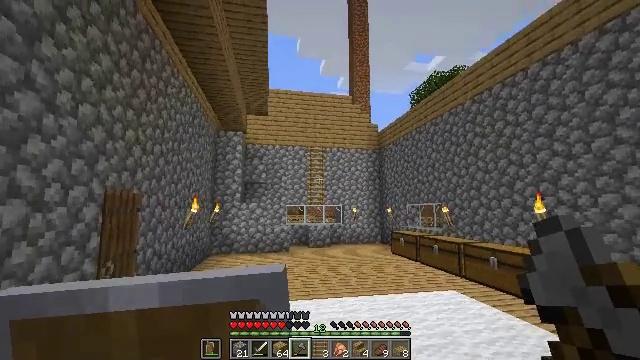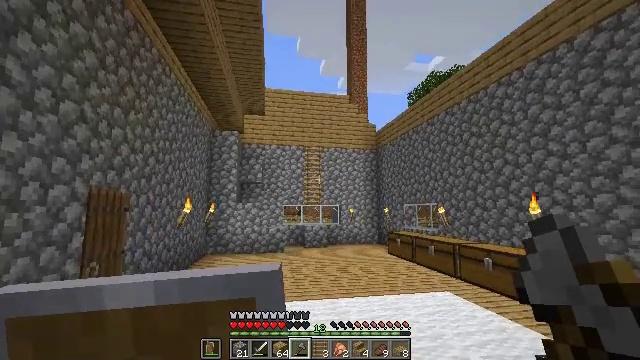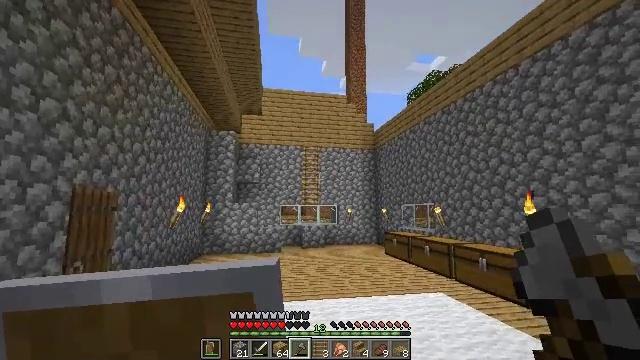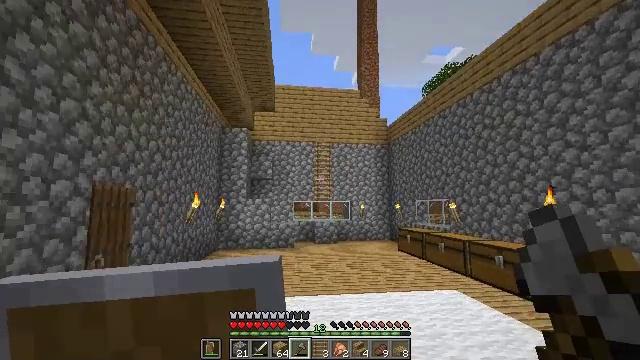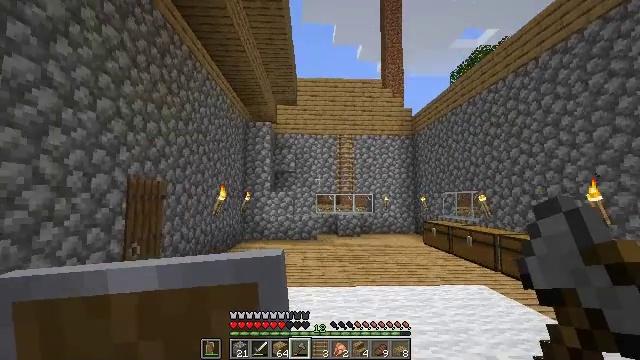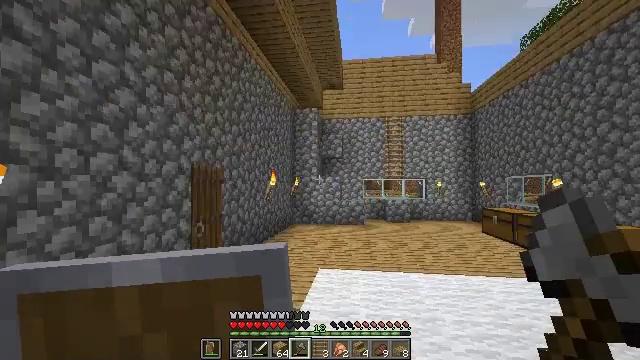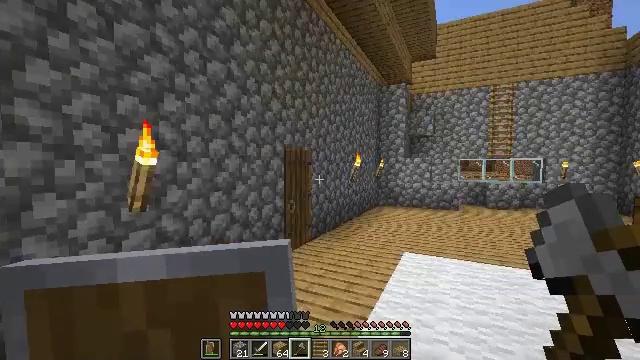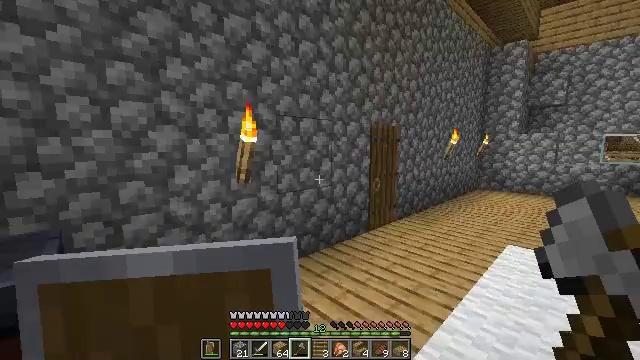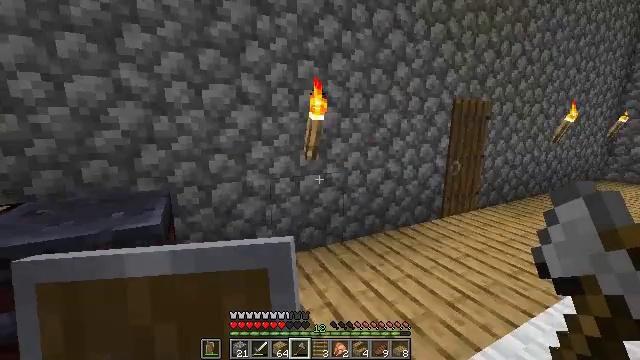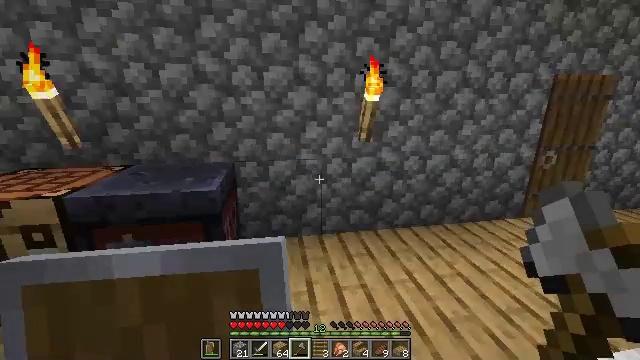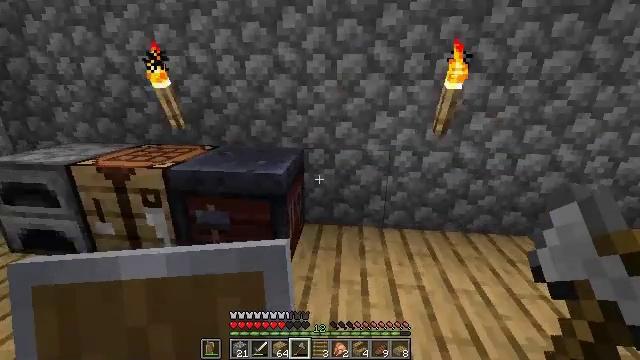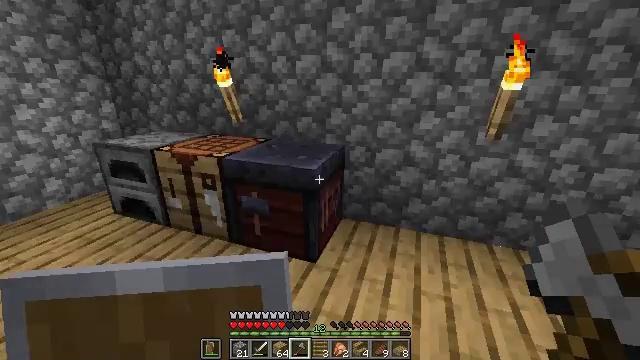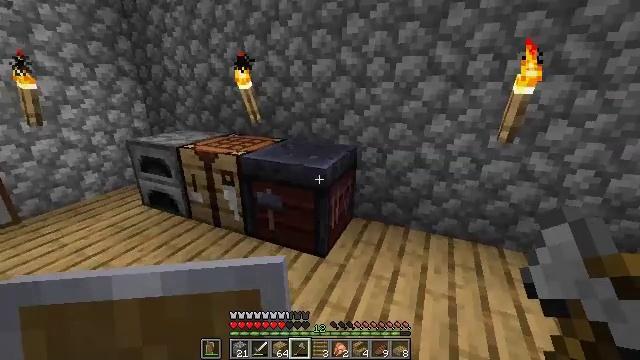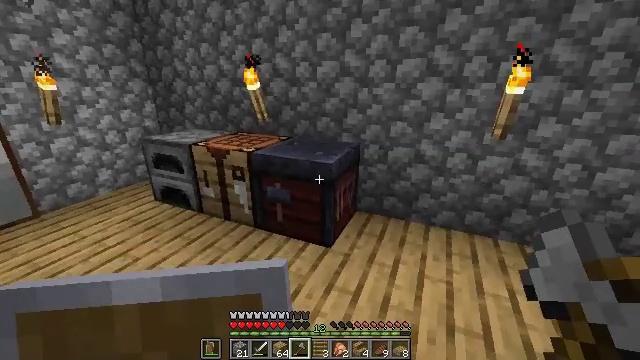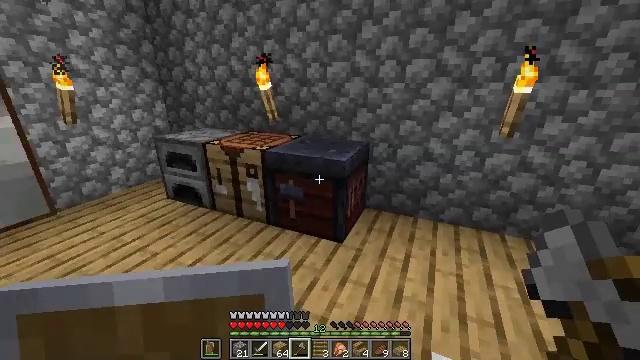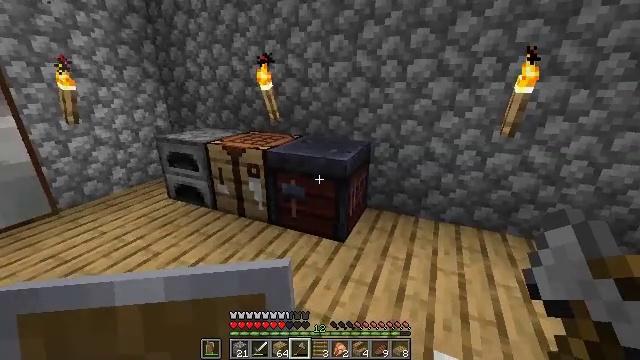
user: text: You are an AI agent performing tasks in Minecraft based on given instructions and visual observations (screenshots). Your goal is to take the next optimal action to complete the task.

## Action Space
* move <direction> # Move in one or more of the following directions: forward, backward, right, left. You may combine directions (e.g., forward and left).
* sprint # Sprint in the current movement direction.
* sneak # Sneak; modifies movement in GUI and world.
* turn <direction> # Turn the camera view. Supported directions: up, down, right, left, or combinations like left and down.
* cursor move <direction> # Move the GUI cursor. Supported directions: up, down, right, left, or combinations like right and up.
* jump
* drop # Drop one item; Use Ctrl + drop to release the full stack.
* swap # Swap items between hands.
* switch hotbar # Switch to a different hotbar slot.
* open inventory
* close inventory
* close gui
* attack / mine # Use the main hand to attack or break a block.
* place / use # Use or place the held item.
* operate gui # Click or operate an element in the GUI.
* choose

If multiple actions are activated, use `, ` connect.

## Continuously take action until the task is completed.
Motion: motion action
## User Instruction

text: Open the crafting table to make an oak slab.
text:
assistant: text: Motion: move right
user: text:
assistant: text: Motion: no_op
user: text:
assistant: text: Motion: turn left
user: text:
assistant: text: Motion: turn left and down
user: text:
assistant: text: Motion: turn left and down
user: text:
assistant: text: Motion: turn left and down
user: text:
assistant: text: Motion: move right, turn left and down
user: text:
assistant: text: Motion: move right, turn left and down
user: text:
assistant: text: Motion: move right, turn left and down
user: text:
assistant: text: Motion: move right, turn left and down
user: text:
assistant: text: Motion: move back and move right, turn left and down
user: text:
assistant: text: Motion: move back and move left, turn left
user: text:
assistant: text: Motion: move back and move left
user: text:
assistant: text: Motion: move left
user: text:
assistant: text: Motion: move left
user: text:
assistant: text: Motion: move forward and move left
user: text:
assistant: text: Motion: move forward and move left
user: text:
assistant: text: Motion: move forward, turn left and down
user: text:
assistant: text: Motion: move forward, turn left and down
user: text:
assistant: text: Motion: move forward
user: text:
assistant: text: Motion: move forward
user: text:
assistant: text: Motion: move forward
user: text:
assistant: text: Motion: move forward, turn right
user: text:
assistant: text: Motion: no_op
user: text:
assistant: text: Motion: no_op
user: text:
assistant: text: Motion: use / place
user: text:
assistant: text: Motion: use / place
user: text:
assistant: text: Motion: use / place
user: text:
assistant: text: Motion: no_op
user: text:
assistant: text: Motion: no_op